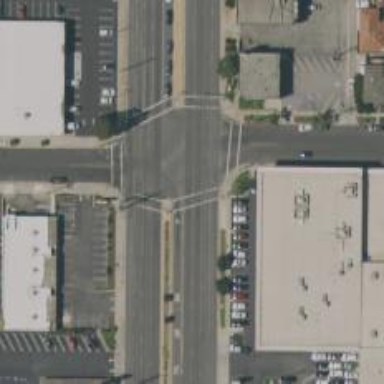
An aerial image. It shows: Marked crossing on the road.